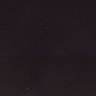
Metastatic tissue present: no